Interaction volume radius: 10 \u00c5
Interaction volume height: 10 \u00c5
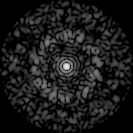
Disorder parameter: 0.8491